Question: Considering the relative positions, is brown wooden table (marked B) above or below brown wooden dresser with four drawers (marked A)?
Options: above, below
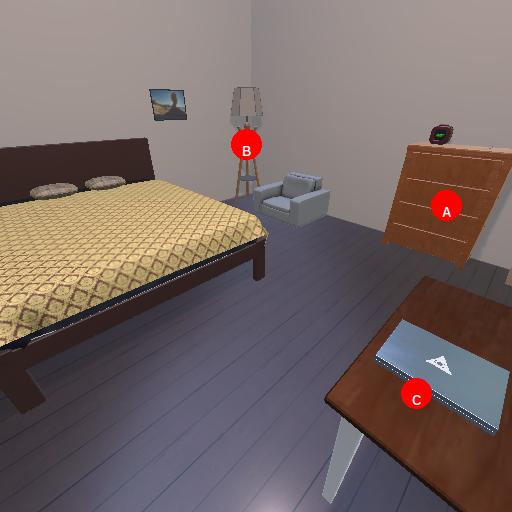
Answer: above